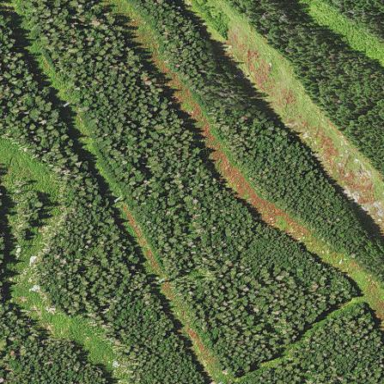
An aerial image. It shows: Coniferous forest area.